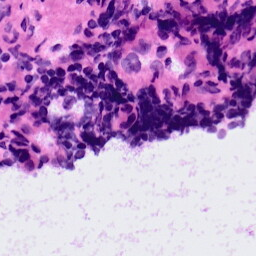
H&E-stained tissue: LymphNode